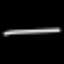
Label: line